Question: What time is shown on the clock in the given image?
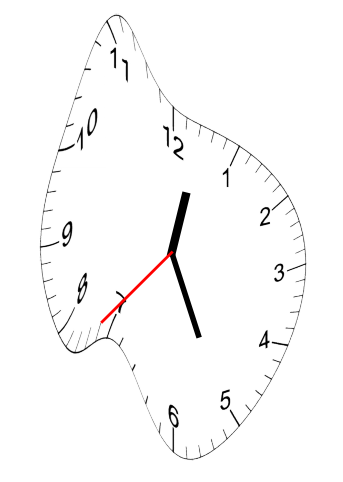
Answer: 12:25:37